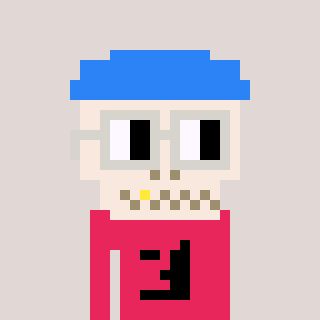
a pixel art character with square light gray glasses, a skeleton-hat-shaped head and a redpinkish-colored body on a warm background